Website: walmart
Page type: account-selection
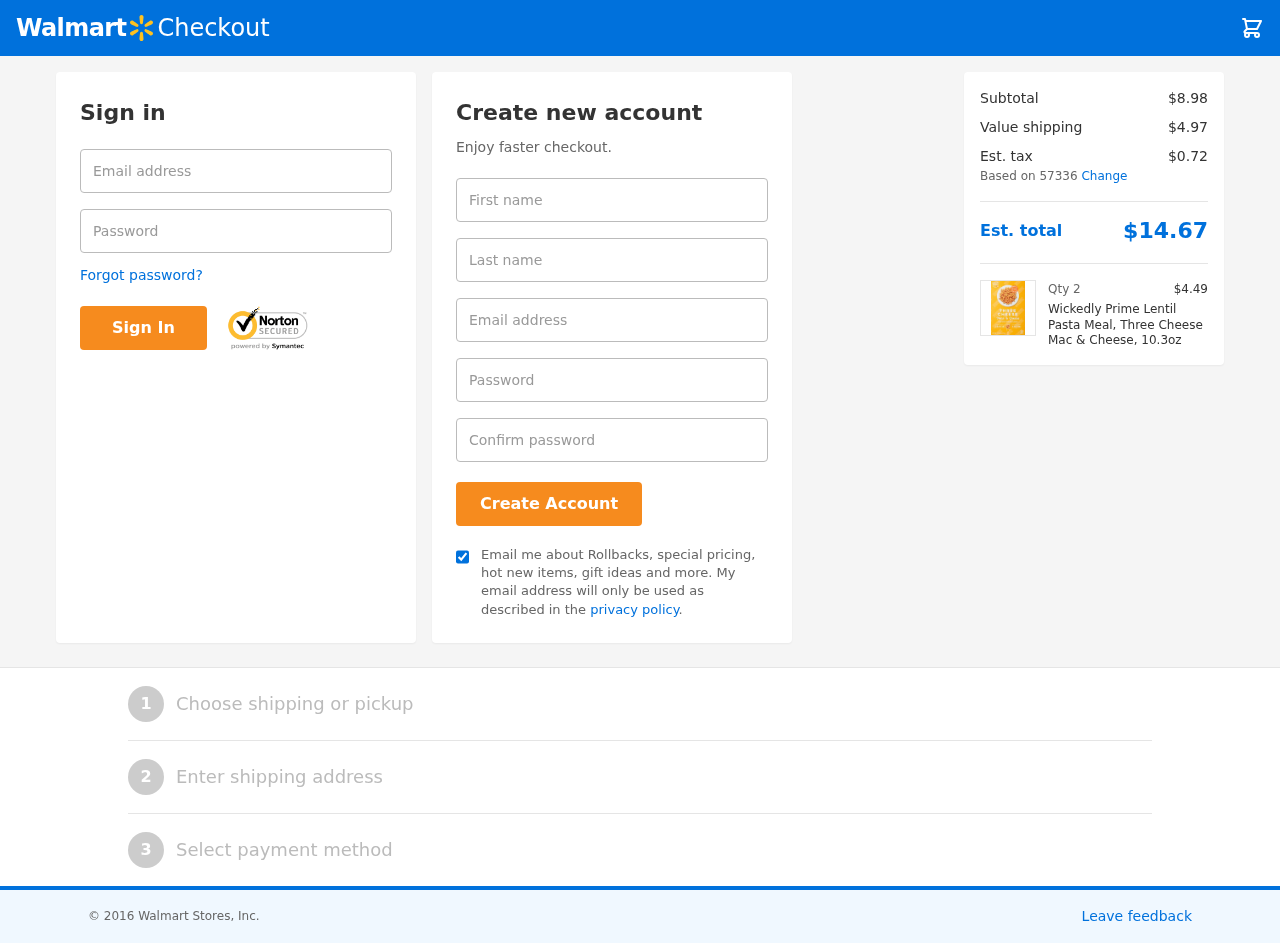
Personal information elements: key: PII_EMAIL
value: nancy_ferguson@gmail.com
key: PII_FIRSTNAME
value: Nancy
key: PII_LASTNAME
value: Ferguson
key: PII_LOGIN_USERNAME
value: nancy7301
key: PII_POSTCODE
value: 57336
Product elements: key: PRODUCT1_NAME
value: Wickedly Prime Lentil Pasta Meal, Three Cheese Mac & Cheese, 10.3oz
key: PRODUCT1_PRICE
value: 4.49
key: PRODUCT1_QUANTITY
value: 2
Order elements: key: ORDER_SUBTOTAL
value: $8.98
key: ORDER_SHIPPING_COST
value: $4.97
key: ORDER_TAX
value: $0.72
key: ORDER_TOTAL
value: $14.67